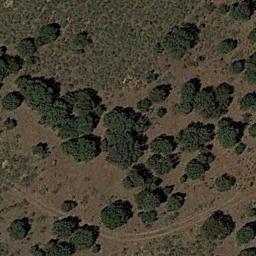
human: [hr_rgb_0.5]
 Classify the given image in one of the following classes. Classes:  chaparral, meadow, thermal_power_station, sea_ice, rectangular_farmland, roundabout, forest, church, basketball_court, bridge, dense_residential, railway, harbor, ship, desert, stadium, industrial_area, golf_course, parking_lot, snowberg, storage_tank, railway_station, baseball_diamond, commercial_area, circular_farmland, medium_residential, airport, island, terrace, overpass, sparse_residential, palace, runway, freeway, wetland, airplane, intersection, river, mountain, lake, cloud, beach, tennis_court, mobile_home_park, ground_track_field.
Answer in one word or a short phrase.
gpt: chaparral